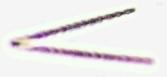
Label: Thalassionema